Field crop: tomato
Growth stage: 1
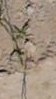
Species: cyperus